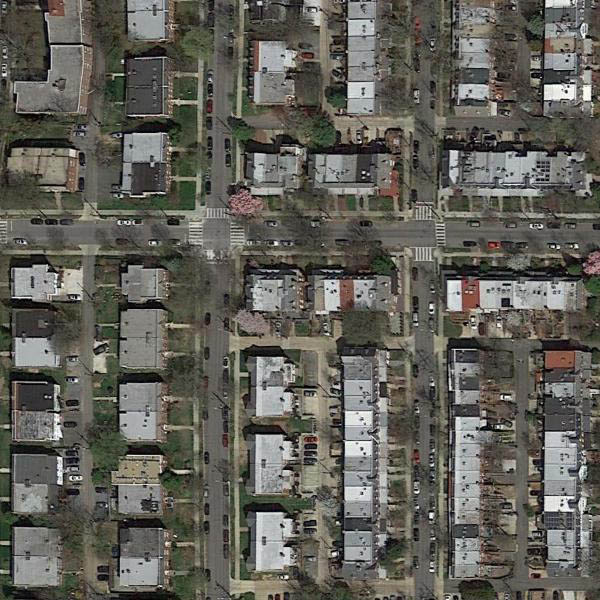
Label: DenseResidential